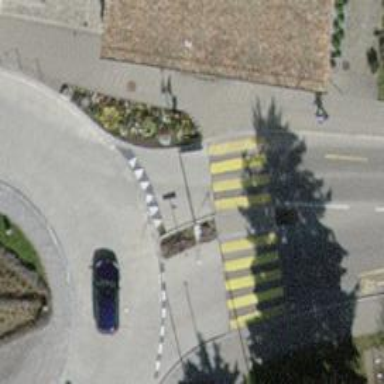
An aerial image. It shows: Marked footway crossing with asphalt surface. There is crossing island present.